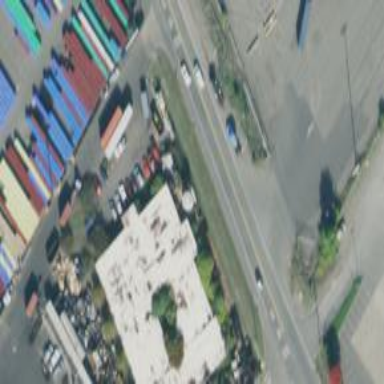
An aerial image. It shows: Industrial building.